Field crop: maize
Growth stage: 2
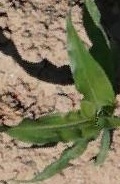
Species: maize